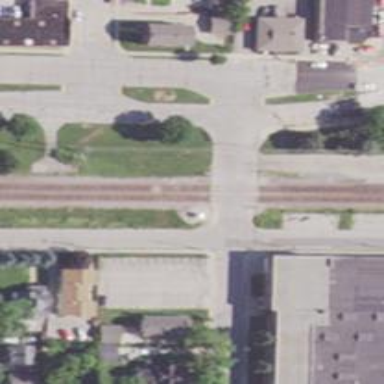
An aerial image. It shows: Crossing for the railway.